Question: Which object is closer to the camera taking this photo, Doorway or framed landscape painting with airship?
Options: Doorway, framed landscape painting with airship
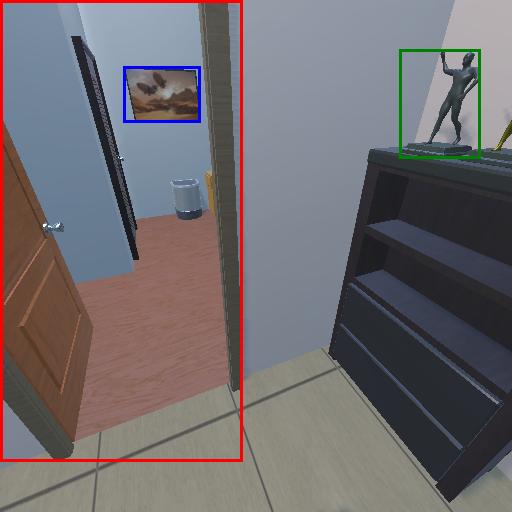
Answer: Doorway